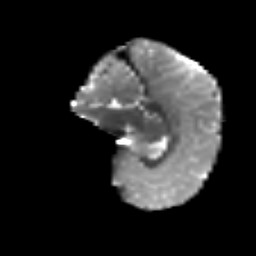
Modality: T2w
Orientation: sagittal
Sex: female
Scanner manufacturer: siemens
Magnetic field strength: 3 T
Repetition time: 5 s
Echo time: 0.071 s